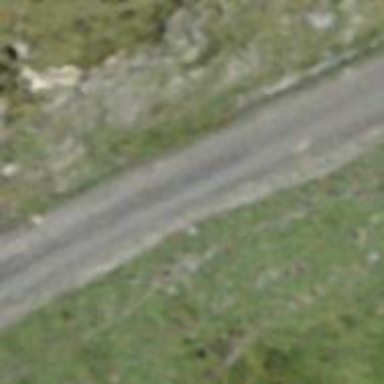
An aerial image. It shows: Well-maintained track road with grade 1 tracktype.